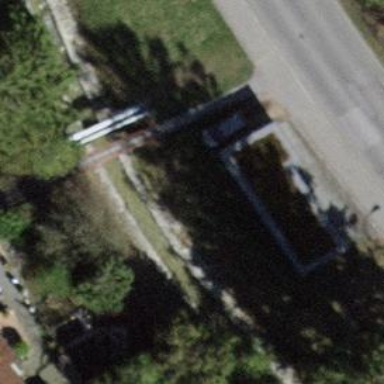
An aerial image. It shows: Unpaved path with bridge.